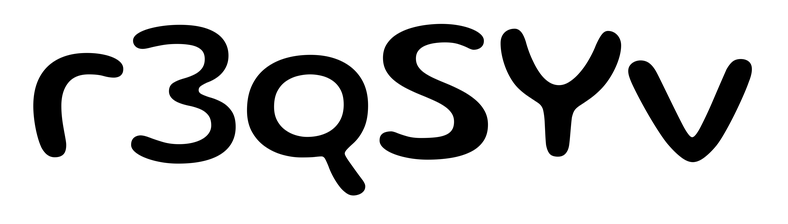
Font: Gluten_Regular